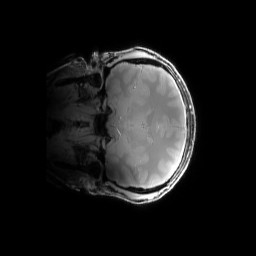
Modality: PDw
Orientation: coronal
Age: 30
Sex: male
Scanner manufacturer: siemens
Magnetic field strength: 6.98 T
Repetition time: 1.3 s
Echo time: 0.00231 s